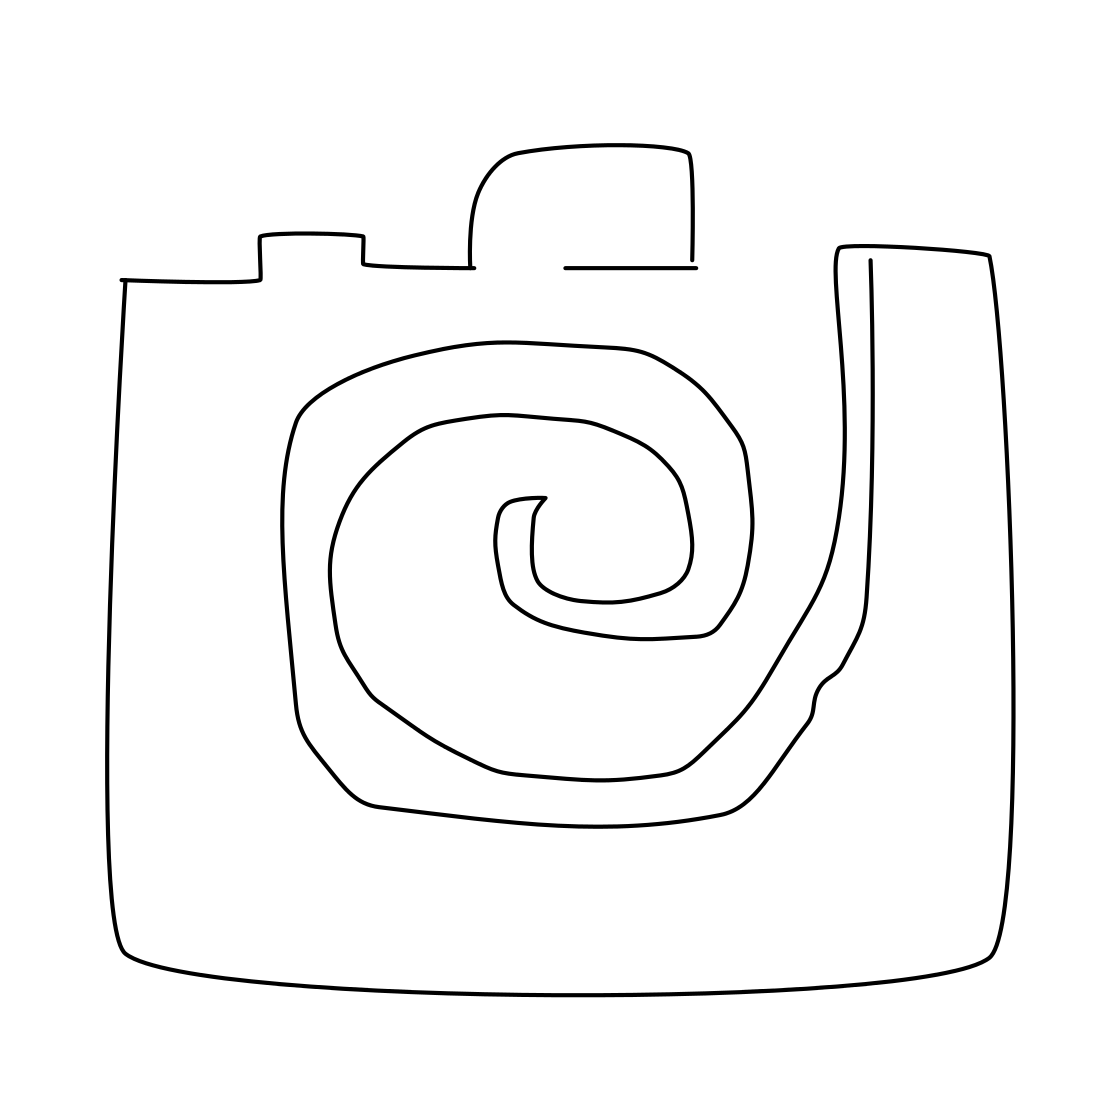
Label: camera